Question: First Query
'''
select name, letters, date, count(p.playernumber) as data
from players p inner join fines f using(playernumber)
group by playernumber
'''
Second Query
'''
select name, letters, date, count(p.playernumber) as data
from fines f inner join players p using(spelersnr)
group by playernumber
'''
the first query is not able to run while second query is. I thought the order of inner join didn't matter? How come the second query is able to run because I thought every column in the select (except aggregations) has to be in the group by?

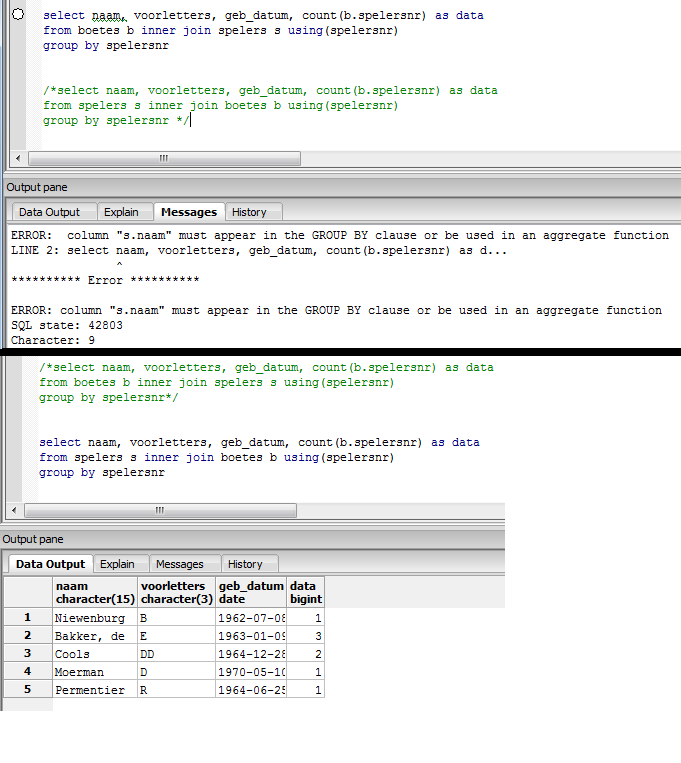
Answer: Very interesting. This is due to a Postgres supporting using primary and unique keys in the 'group by' clause and then allowing columns associated with each key to be in the 'select' with no aggregation functions. The ANSI standard supports this.
The issue is that 'spelersnr' is ambiguous -- it could come from either table. I guess Postgres defaults to the first table for parsing the query. When the column is the primary key, then it is fine (because 'naam' etc. come from that table). When the column is not a primary key, then it you get the error.
The solution is simply:
'''
group by s.spelersnr
'''
I would expect Postgres to issue an error like "'spelersnr' is ambiguous" -- meaning it doesn't know what table it is coming from. If you used an 'on' clause instead of a 'using' clause, you should get such an error for both queries.